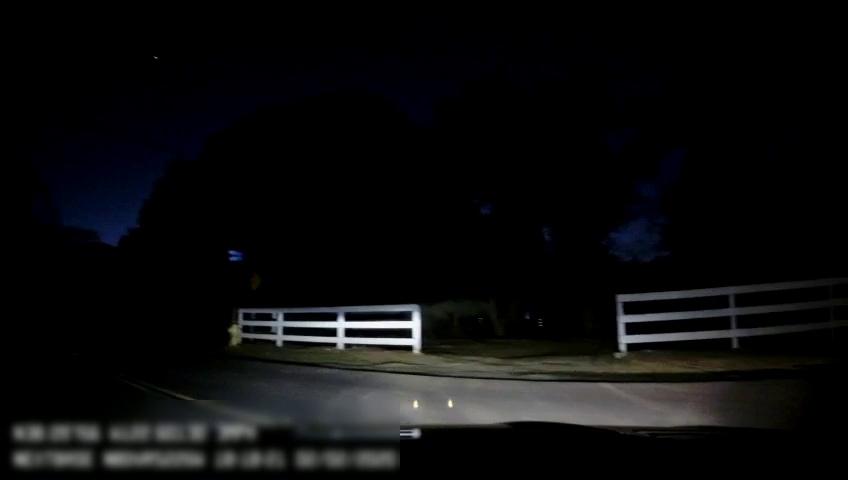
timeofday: Night
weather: Other
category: Drivable Space
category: Lanes | Current Lane
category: Traffic | Signs